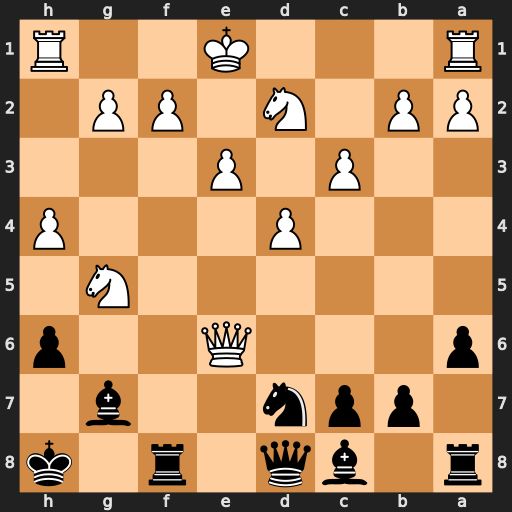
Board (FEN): r1bq1r1k/1ppn2b1/p3Q2p/6N1/3P3P/2P1P3/PP1N1PP1/R3K2R
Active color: b
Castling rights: KQ
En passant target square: -
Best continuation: Ne5 Qb3 Nd3+ Ke2 Nxf2 Nf7+ Rxf7 Qxf7 Nxh1